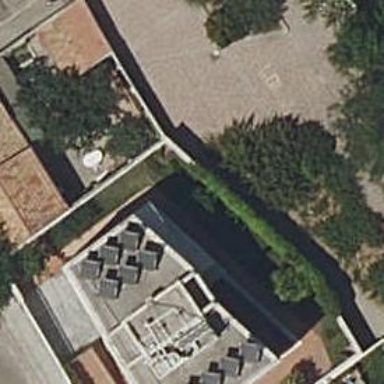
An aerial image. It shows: Wall is shown in the image.